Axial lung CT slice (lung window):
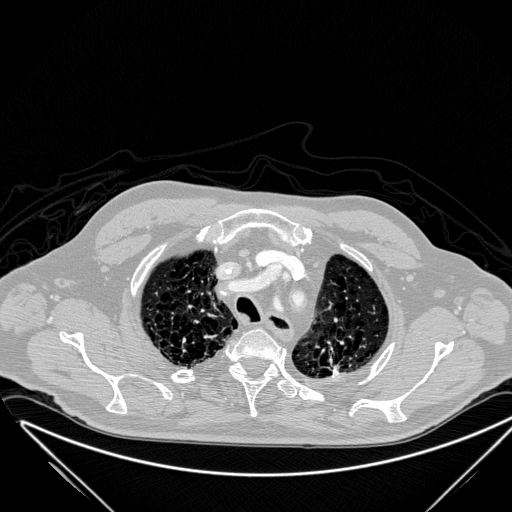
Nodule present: no